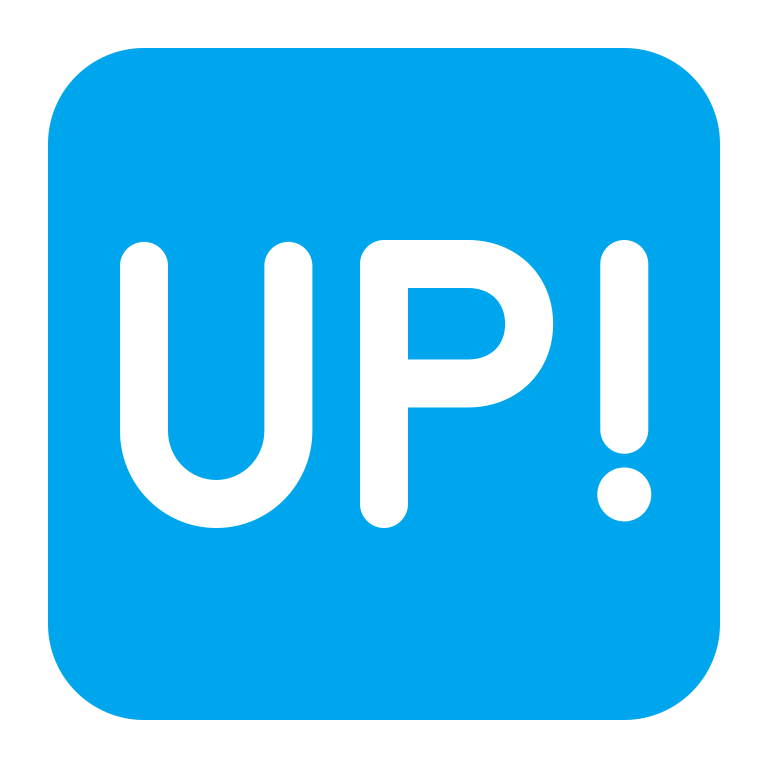
up! button flat